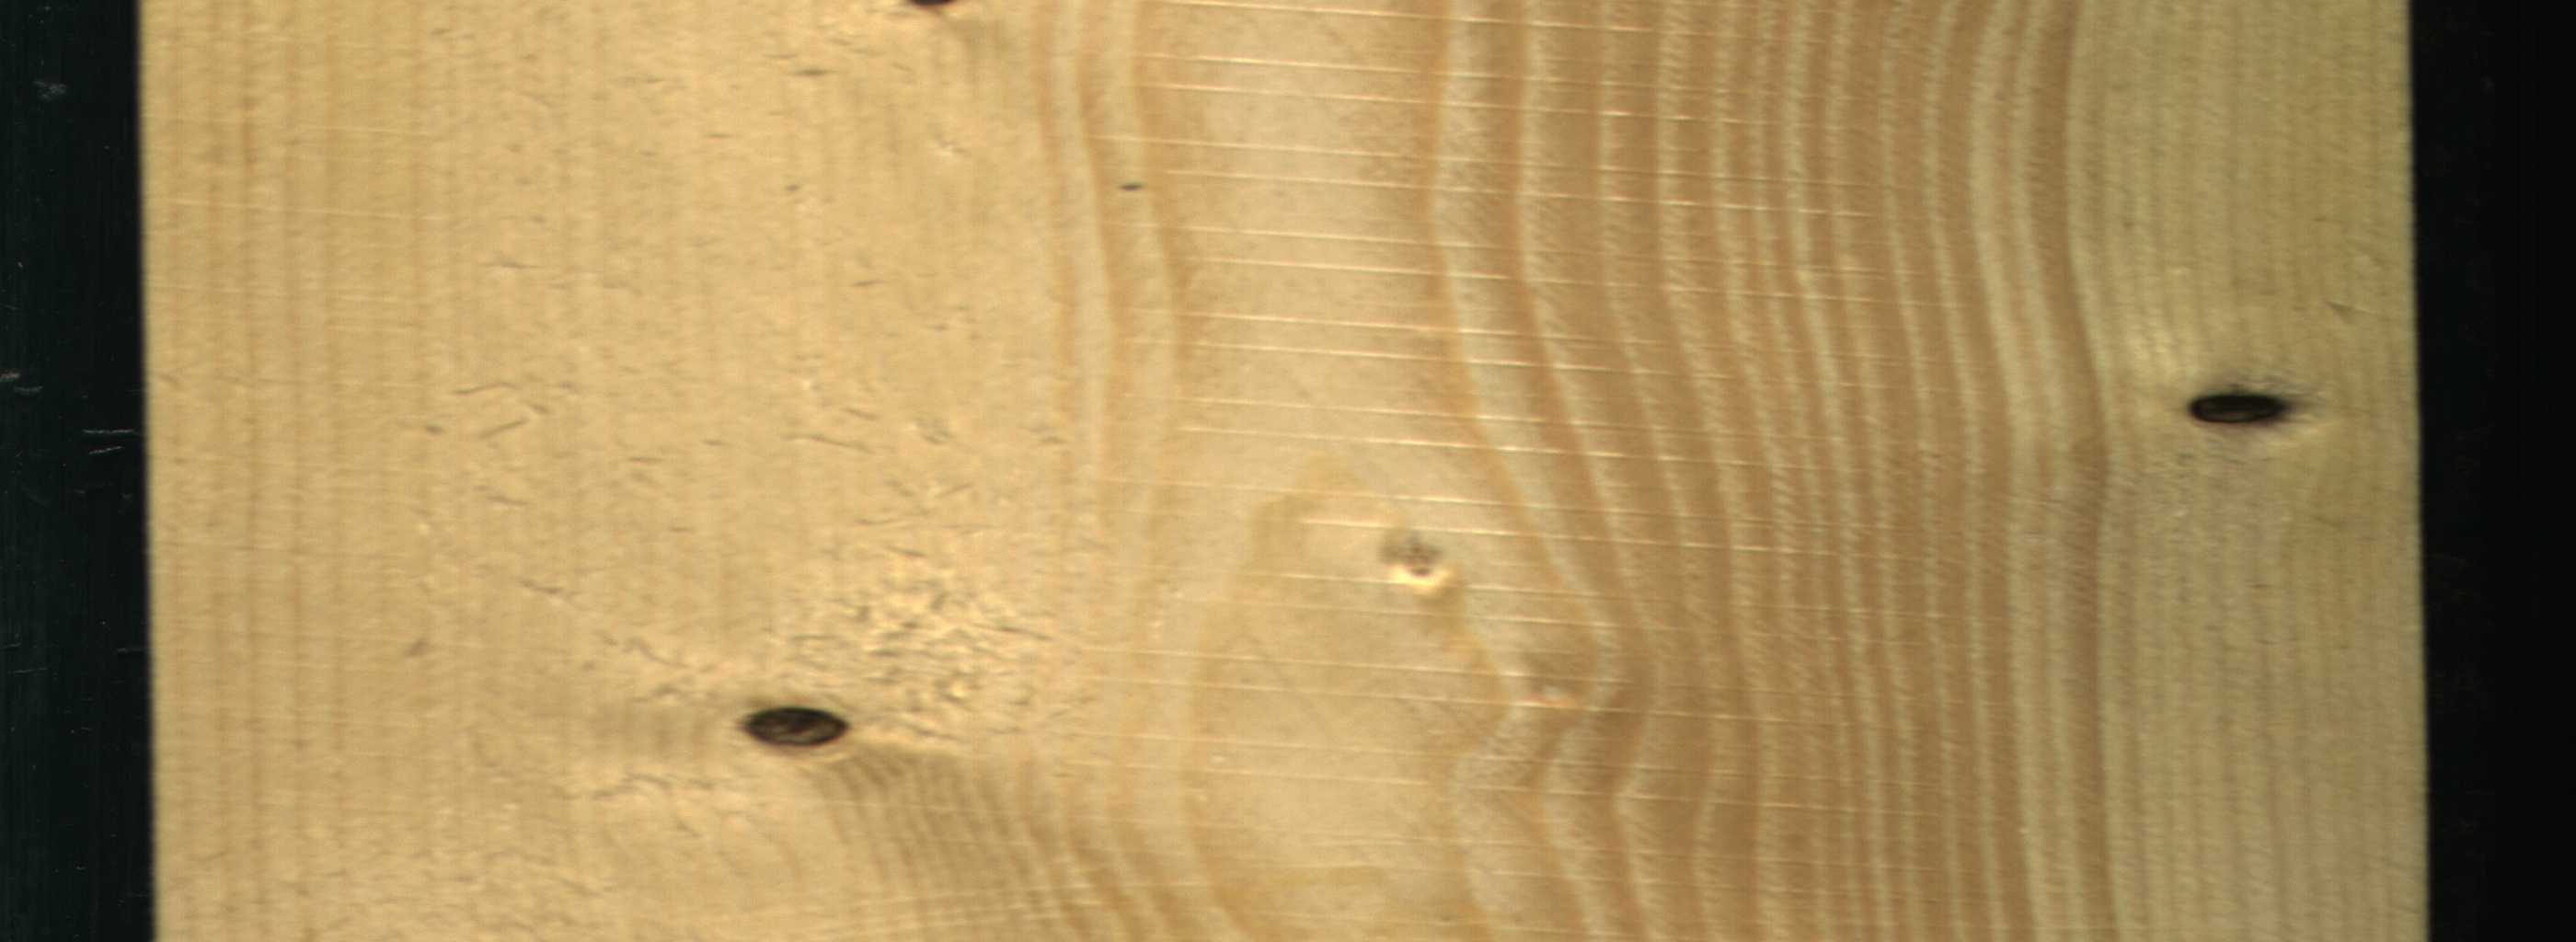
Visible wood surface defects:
Dead_Knot
Dead_Knot
Dead_Knot